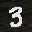
Label: 3